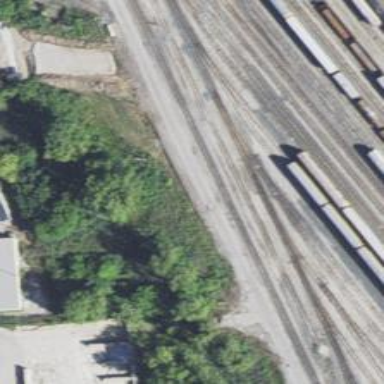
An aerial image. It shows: Railway yard.